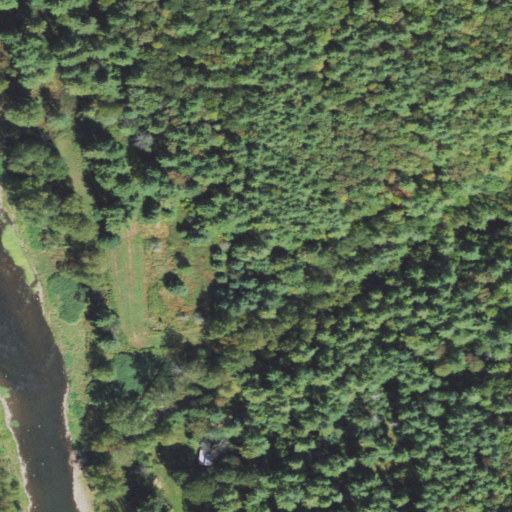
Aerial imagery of plain(s) in Pennsylvania named The Narrows containing mixed forest, evergreen forest, deciduous forest, herbaceous wetlands, open water, shrub, open development, and pasture